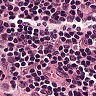
Metastatic tissue present: no